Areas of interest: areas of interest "Four Seasons Flower Garden South Area"
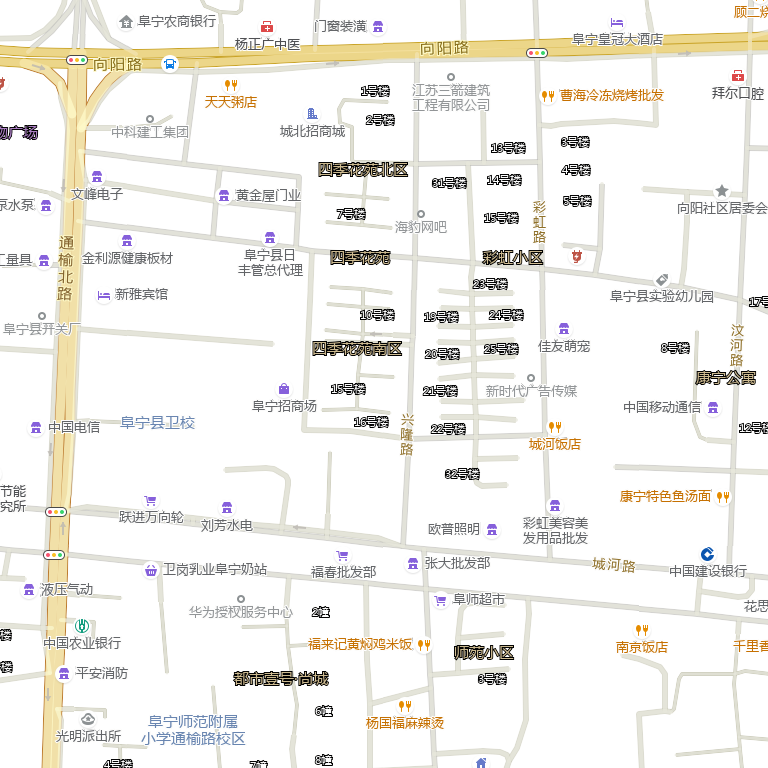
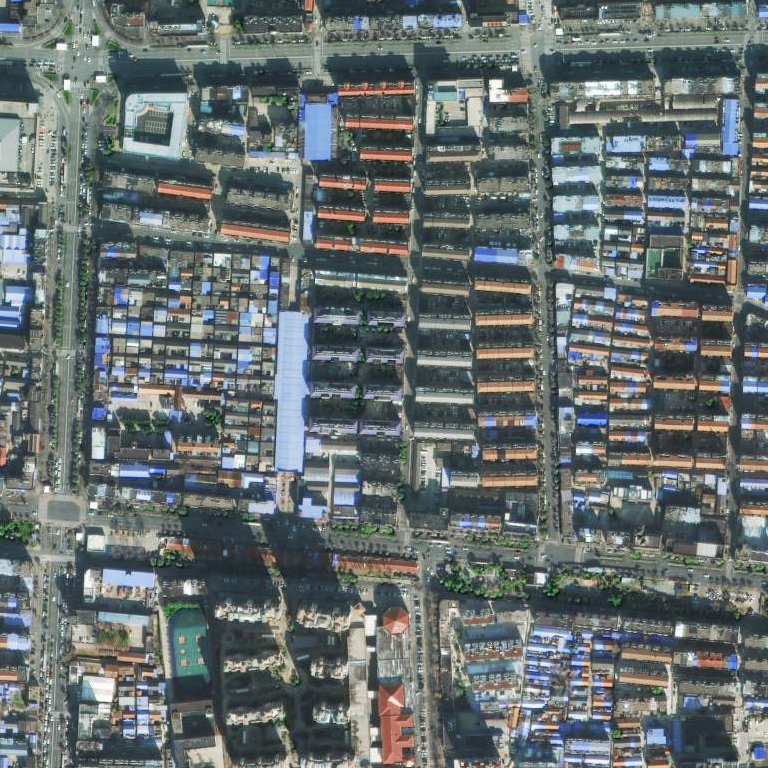